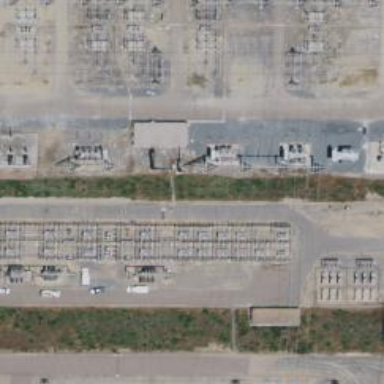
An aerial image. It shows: Transmission substation.